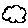
Label: cloud